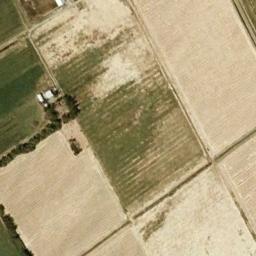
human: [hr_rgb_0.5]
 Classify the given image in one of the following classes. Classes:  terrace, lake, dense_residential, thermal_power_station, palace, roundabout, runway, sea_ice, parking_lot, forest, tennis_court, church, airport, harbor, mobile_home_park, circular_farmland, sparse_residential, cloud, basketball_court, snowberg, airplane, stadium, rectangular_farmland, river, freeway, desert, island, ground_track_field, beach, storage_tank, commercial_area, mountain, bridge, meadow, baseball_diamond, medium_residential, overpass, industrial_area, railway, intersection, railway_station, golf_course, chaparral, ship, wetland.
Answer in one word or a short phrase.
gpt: rectangular_farmland